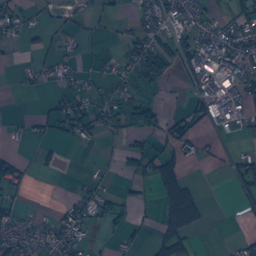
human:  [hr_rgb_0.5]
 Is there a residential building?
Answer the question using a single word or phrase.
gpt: yes

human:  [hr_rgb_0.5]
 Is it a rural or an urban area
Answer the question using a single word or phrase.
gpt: urban

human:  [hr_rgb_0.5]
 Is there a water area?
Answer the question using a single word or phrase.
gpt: yes

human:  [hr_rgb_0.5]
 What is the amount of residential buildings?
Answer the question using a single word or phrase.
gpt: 1748

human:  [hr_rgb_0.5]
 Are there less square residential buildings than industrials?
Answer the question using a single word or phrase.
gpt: yes

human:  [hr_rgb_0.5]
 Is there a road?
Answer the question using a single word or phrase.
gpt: yes

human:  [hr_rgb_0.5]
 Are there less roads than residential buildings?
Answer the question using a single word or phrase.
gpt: yes

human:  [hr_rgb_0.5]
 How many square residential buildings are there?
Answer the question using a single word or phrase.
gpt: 2

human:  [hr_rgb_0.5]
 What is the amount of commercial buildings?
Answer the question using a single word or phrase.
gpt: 107

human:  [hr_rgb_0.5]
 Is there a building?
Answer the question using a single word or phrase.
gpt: yes

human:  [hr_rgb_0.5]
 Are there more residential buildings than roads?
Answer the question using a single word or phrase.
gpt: yes

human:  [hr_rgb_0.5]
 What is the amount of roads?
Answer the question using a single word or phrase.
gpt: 254

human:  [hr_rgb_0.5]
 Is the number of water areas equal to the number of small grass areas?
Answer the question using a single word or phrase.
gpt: no

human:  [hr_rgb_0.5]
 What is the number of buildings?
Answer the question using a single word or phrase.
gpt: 1881

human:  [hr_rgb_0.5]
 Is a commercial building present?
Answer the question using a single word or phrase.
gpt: yes

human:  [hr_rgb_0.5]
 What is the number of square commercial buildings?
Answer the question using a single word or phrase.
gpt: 0

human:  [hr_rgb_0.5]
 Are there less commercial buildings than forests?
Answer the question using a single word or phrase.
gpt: yes

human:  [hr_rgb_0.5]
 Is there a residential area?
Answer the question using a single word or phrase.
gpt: yes

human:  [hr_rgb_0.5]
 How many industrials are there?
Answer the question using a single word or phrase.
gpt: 3

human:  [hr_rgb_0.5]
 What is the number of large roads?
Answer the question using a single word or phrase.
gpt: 0

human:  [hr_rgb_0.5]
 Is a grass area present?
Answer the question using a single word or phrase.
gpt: yes

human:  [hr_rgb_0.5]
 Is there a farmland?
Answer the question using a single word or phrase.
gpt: yes

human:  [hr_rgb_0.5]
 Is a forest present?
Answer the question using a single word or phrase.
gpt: yes

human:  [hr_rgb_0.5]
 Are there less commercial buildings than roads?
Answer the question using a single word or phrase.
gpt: yes

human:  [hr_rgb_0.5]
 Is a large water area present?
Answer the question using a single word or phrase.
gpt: yes

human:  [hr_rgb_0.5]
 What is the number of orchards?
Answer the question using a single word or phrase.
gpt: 12

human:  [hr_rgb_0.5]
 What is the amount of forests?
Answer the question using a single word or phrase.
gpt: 121

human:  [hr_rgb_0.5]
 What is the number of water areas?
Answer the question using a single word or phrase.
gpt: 12

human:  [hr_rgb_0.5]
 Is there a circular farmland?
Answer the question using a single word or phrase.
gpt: no

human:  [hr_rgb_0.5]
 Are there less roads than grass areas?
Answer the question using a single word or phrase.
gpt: no

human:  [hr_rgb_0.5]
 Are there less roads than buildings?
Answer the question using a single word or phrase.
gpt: yes

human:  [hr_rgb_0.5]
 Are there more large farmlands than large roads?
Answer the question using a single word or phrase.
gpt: yes

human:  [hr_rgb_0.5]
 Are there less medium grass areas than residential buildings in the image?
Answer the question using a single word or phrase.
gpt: yes

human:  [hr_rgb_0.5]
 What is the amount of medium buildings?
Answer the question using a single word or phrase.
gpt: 25

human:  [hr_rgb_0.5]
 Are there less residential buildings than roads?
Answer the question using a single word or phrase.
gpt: no

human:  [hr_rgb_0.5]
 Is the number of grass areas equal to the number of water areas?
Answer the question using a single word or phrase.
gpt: no

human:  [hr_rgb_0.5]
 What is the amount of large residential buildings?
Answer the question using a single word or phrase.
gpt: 0

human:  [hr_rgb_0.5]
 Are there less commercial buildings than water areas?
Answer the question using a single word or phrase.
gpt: no

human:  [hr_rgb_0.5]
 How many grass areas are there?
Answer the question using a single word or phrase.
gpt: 207

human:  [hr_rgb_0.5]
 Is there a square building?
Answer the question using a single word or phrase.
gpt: yes

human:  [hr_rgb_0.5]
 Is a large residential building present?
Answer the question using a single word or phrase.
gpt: no

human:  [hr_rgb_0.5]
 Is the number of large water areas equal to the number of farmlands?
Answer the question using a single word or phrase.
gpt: no

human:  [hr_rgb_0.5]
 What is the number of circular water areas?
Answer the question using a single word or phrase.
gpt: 1

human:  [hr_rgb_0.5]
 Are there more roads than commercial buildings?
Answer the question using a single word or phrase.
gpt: yes

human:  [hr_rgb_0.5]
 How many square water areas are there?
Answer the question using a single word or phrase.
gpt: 1

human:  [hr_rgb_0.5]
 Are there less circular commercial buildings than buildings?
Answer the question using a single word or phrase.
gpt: yes

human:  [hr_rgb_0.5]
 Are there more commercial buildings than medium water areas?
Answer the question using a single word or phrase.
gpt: yes

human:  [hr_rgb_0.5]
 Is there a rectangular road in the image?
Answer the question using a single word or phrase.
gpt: no

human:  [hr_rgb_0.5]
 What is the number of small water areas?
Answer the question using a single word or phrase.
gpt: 7

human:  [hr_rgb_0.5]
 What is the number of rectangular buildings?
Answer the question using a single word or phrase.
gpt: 984

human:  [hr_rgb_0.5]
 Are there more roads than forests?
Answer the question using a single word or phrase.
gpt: yes

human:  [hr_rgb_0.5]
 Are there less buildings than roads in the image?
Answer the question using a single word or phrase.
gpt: no

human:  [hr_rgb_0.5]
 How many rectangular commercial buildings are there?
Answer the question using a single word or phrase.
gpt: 54

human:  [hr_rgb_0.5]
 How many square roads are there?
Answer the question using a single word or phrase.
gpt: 0

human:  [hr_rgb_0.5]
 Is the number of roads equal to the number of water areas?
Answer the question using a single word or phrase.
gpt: no

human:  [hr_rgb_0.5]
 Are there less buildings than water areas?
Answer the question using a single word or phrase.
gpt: no

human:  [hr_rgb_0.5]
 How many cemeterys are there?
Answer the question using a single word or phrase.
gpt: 2

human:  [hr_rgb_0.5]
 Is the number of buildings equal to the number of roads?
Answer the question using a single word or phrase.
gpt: no

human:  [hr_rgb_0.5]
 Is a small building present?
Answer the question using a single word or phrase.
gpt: yes

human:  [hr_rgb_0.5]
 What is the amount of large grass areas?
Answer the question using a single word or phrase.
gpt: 125

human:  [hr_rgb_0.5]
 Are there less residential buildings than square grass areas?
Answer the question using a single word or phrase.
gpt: no

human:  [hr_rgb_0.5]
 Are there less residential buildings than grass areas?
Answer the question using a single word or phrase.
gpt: no

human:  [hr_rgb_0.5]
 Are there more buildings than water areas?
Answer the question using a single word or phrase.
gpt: yes

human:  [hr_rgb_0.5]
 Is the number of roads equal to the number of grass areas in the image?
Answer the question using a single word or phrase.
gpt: no